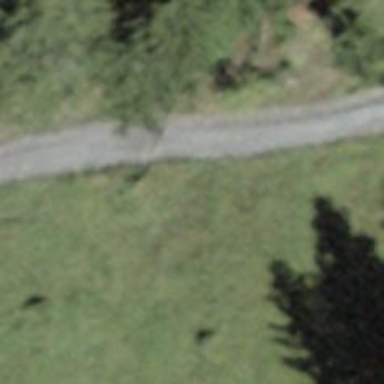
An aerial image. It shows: Gravel track with grade 2 tracktype.